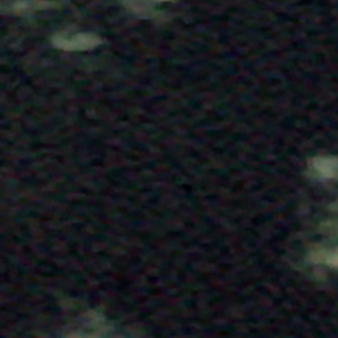
Label: other